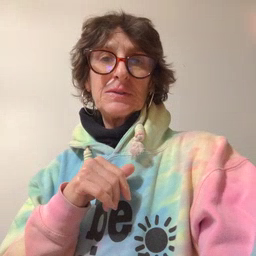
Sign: who